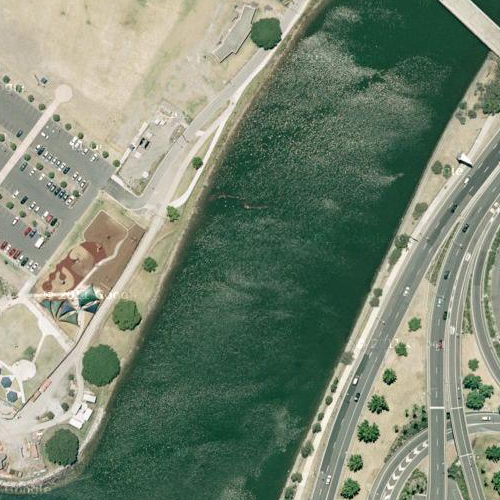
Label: sydney